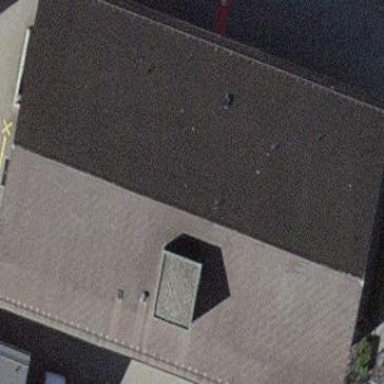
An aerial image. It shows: Commercial building.